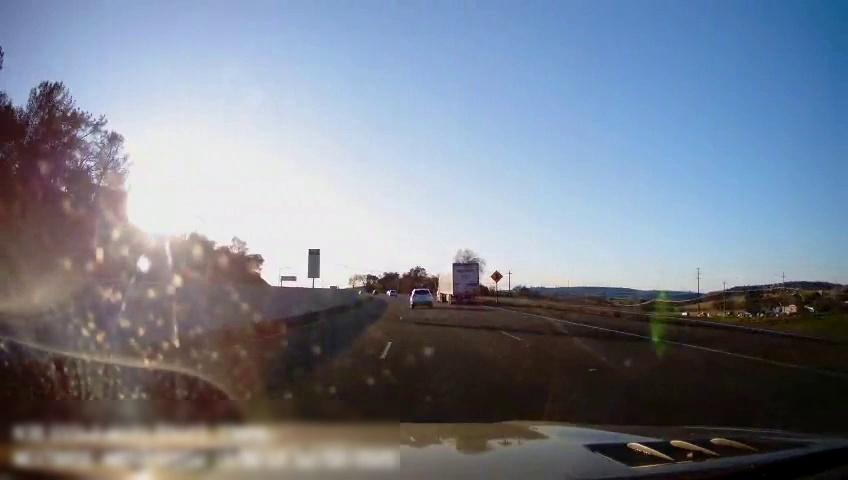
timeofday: Day
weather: Sunny
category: Drivable Space
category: Vehicles | SUV
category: Vehicles | Other LV
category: Lanes | Current Lane
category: Lanes | Current Lane
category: Lanes | Alternate Lane
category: Lanes | Alternate Lane
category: Traffic | Signs